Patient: sex F, age 66
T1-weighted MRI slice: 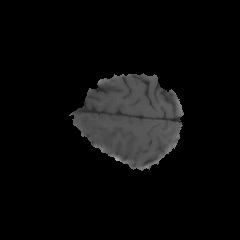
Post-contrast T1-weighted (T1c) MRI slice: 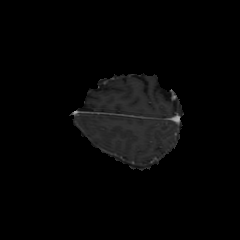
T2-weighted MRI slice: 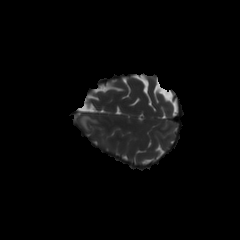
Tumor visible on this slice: yes
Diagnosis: Glioblastoma, IDH-wildtype
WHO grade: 4